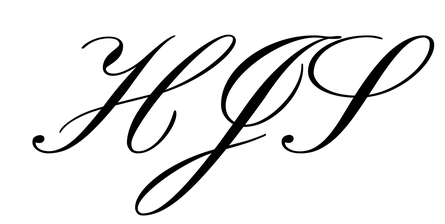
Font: PinyonScript-Regular